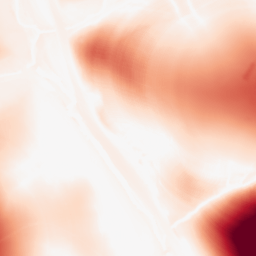
Category: morphological
Decomposition family: tophat
Decomposition parameters: size: 100
mode: white
Upsampling method: quadratic
Upsampling parameters: scale: 4
Upsampling scale: 4